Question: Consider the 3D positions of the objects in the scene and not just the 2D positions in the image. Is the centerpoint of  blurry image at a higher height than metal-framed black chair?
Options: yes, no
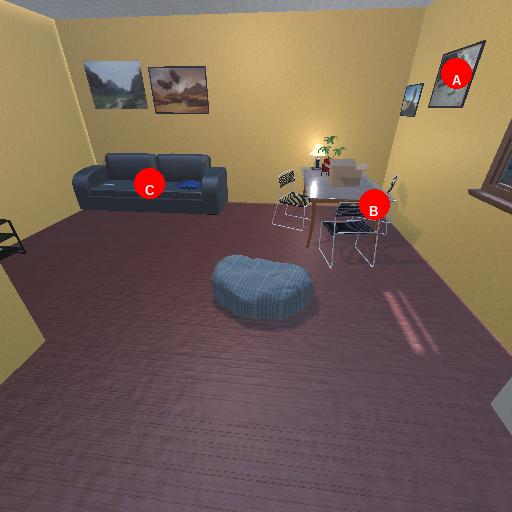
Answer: yes